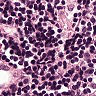
Metastatic tissue present: no